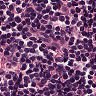
Metastatic tissue present: no